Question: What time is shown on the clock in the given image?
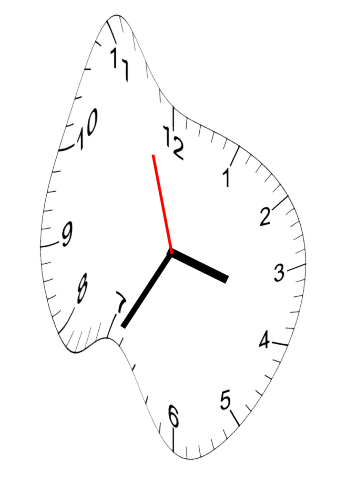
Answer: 03:34:57